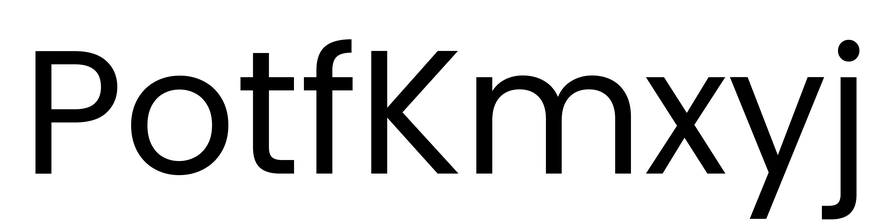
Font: Poppins-Regular